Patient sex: M
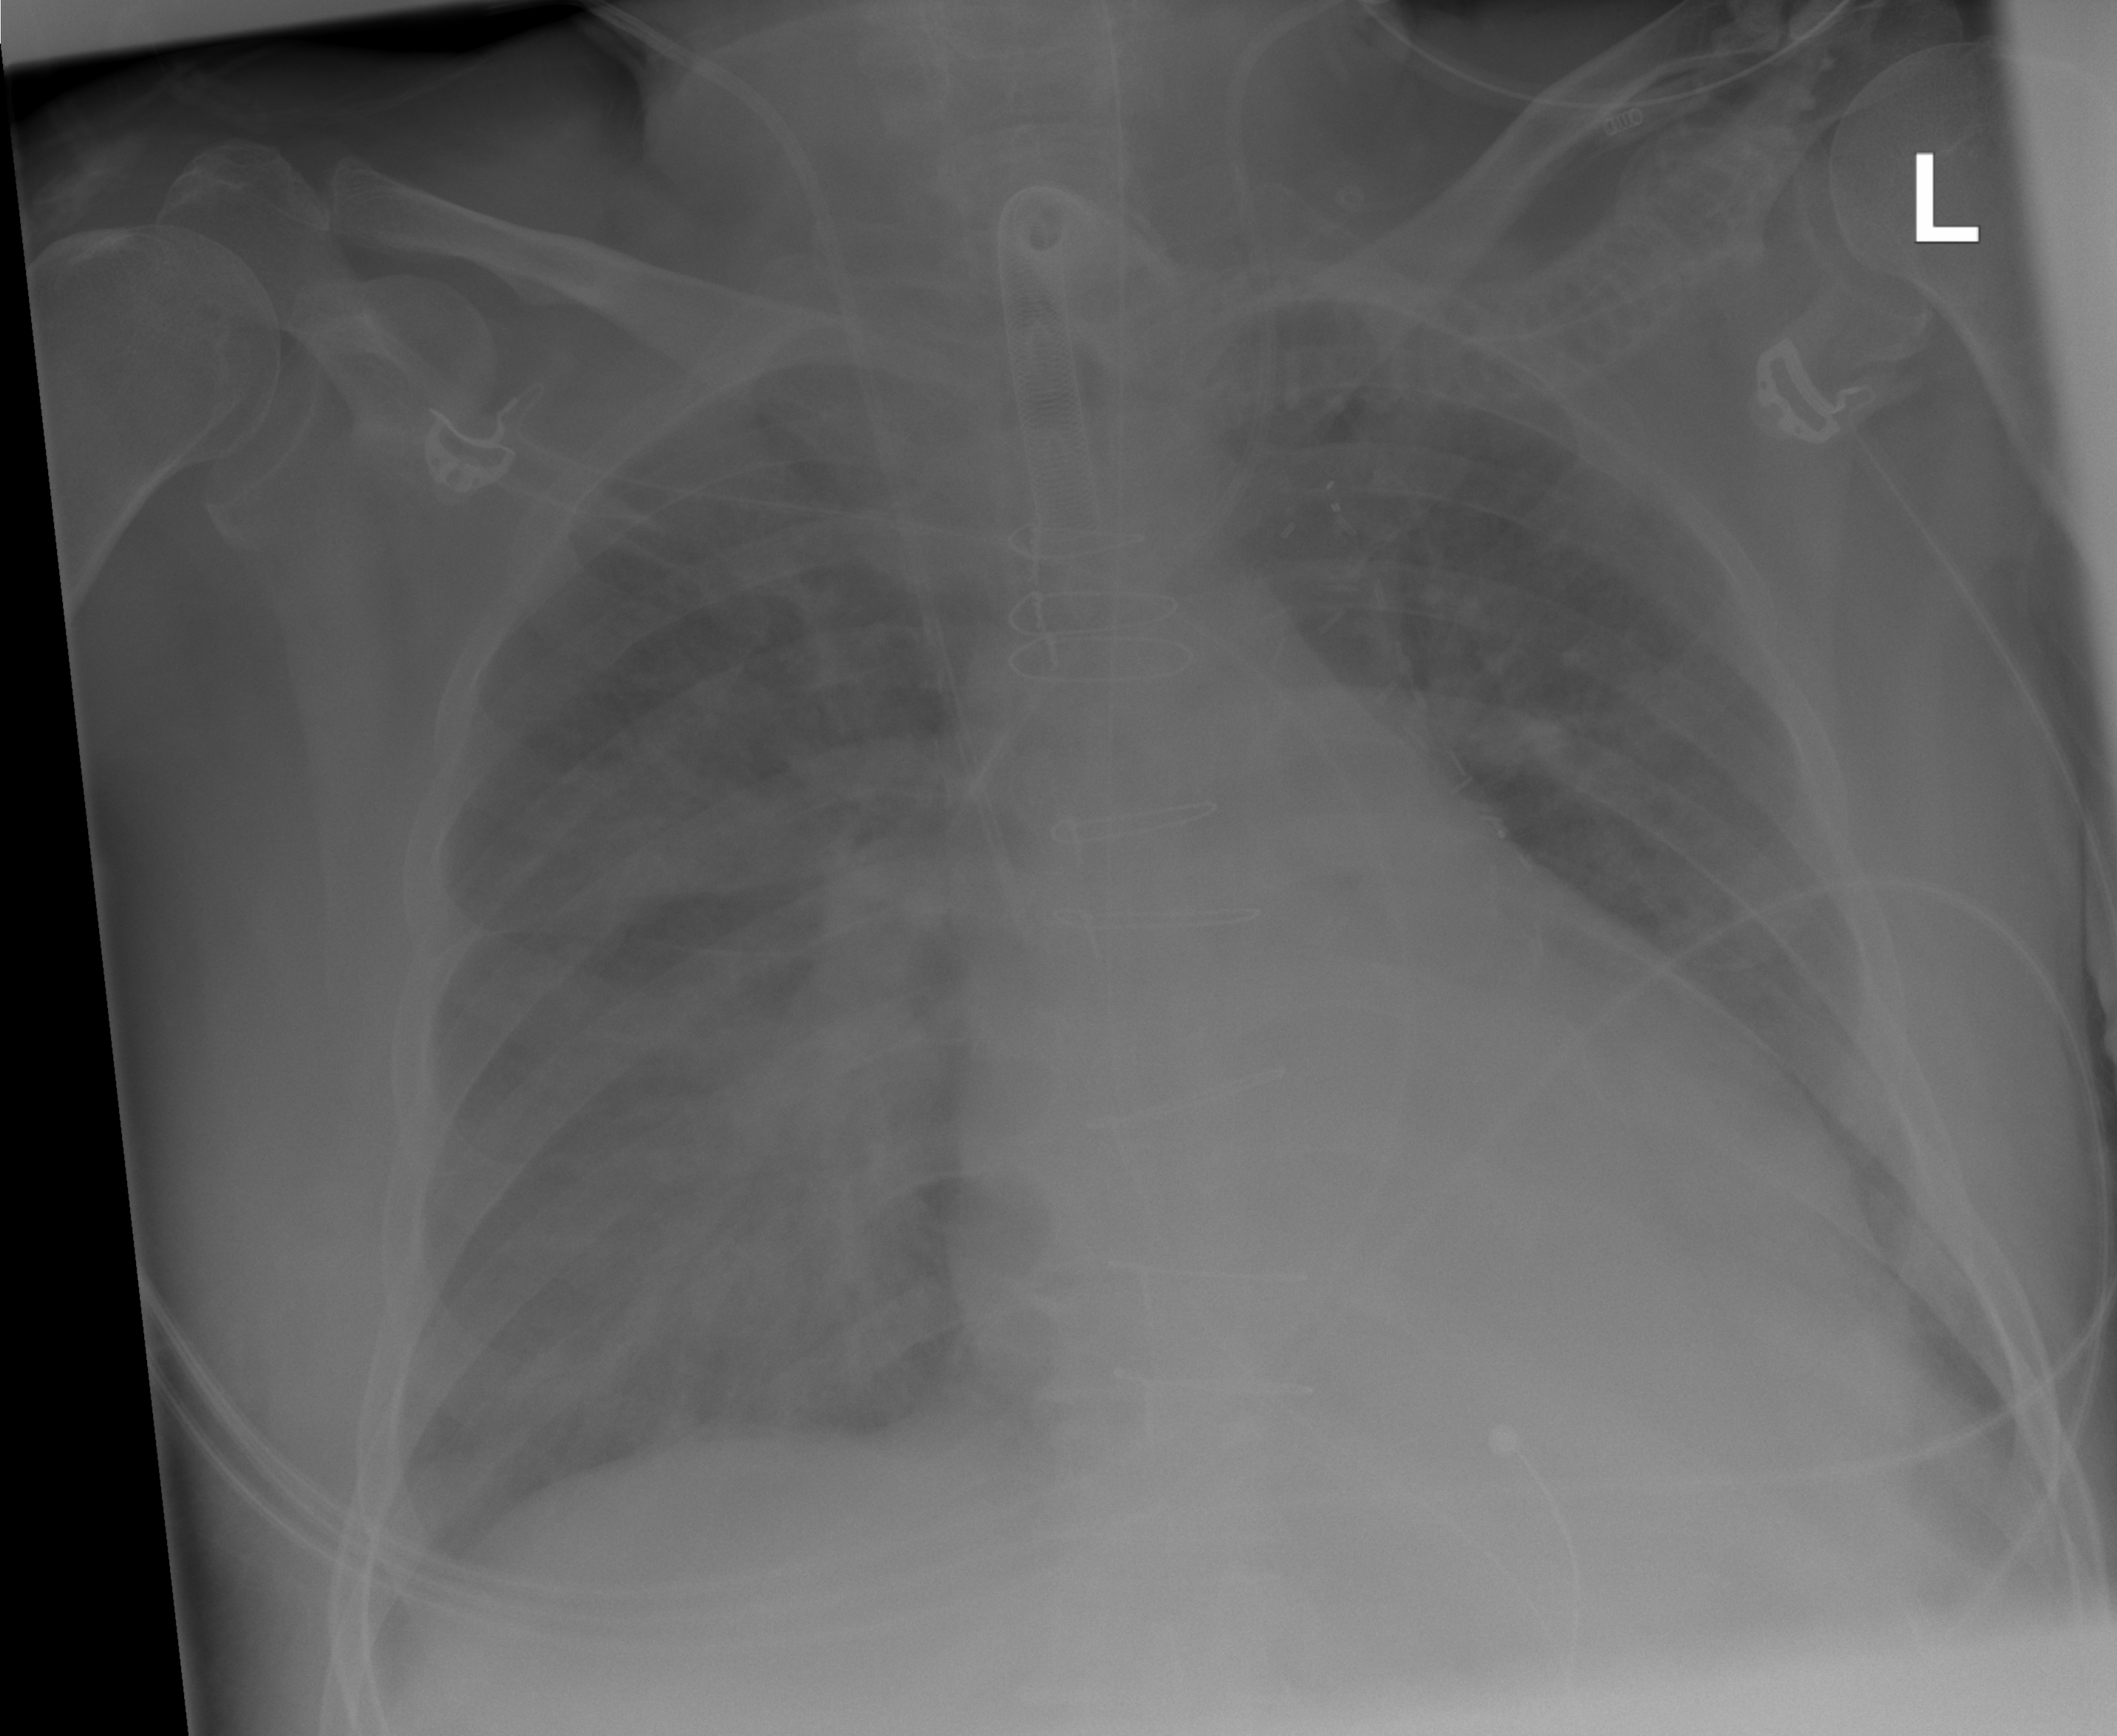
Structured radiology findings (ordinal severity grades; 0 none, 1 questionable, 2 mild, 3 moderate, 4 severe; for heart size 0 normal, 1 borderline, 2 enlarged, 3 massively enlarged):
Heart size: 2
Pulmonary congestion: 3
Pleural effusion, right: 0
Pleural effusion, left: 2
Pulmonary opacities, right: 3
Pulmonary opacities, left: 2
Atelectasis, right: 0
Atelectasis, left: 2